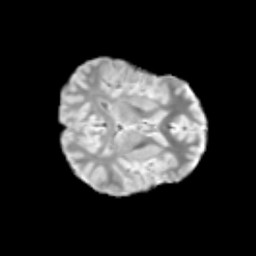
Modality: T2w
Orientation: axial
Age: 11
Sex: female
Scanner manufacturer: siemens
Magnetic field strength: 3 T
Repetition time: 3.8 s
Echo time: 0.07 s